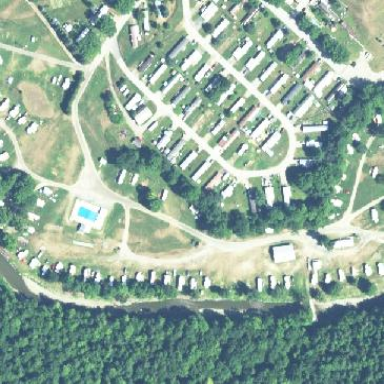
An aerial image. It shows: Caravan site for tourism.